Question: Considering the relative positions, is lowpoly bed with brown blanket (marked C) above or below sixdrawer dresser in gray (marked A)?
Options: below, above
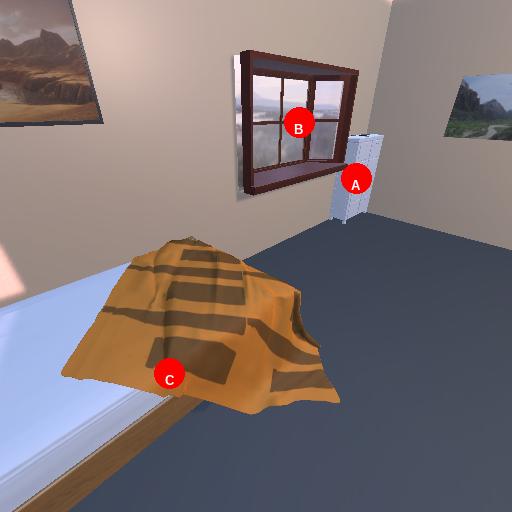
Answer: below